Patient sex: M
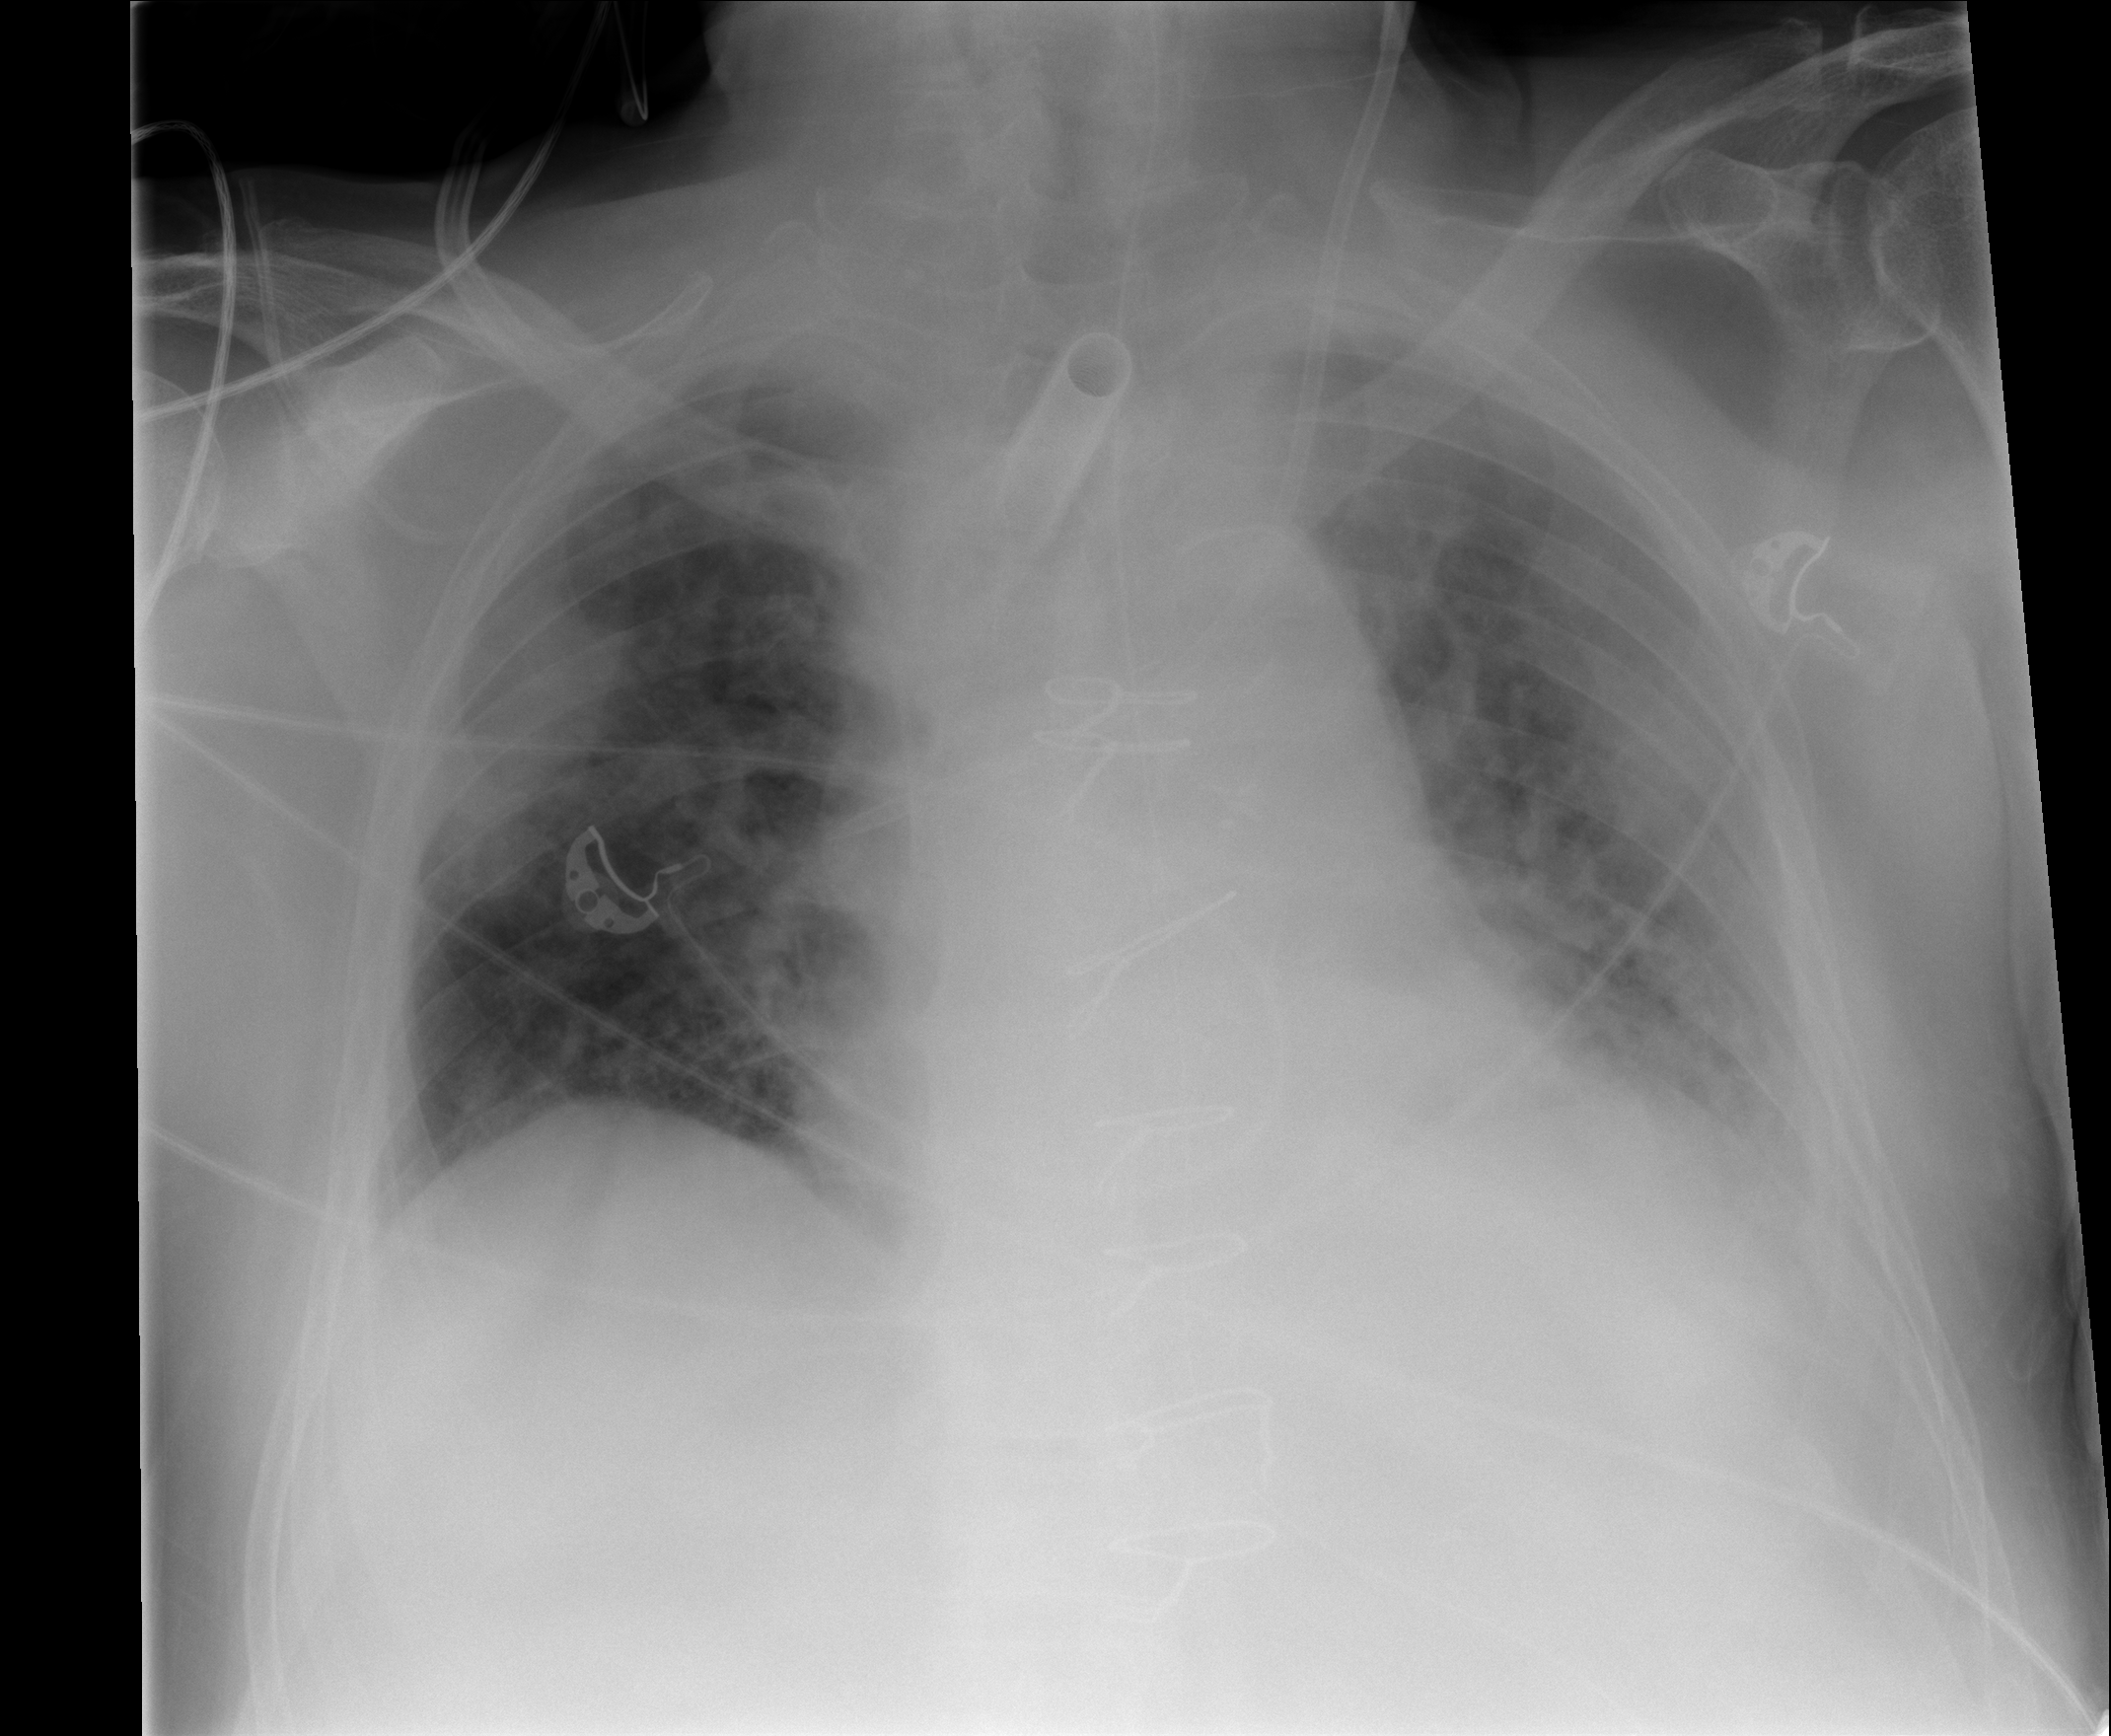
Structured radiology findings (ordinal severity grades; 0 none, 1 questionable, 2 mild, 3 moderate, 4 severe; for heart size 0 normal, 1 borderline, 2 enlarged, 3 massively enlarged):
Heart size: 2
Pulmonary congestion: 2
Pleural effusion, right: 0
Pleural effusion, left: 2
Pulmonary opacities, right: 3
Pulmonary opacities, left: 3
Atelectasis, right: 2
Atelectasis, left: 2